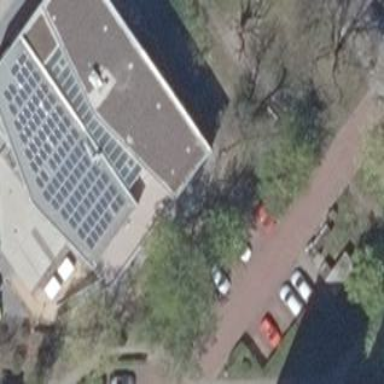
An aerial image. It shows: Cafe located in building.